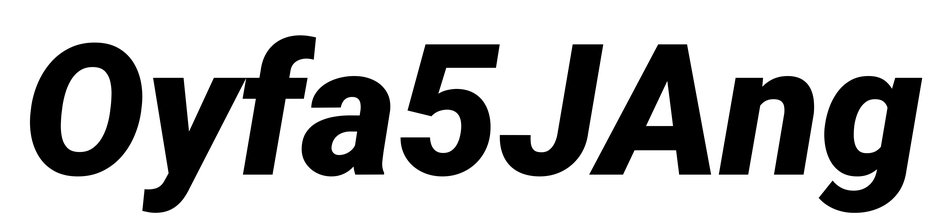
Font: Roboto-Italic_Black_Italic